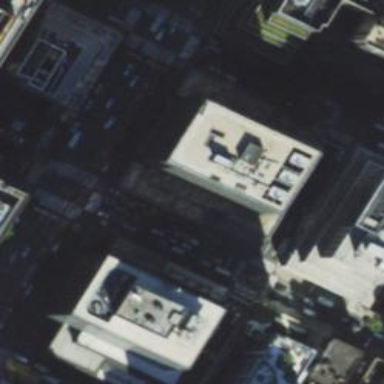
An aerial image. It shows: Building with flat concrete roof.